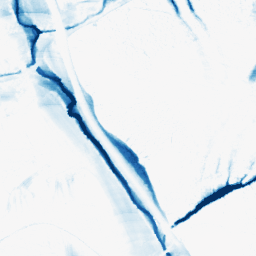
Category: morphological
Decomposition family: morphological_ellipse
Decomposition parameters: operation: closing
width: 10
height: 50
Upsampling method: regularized
Upsampling parameters: scale: 2
lambda_reg: 0.001
Upsampling scale: 2